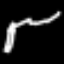
Label: pencil